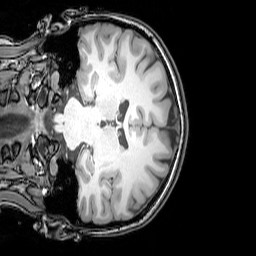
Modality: T1w
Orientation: coronal
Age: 23
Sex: female
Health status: healthy
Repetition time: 0.081 s
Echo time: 0.037 s